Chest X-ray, PA view. Patient: 39 years old, sex M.
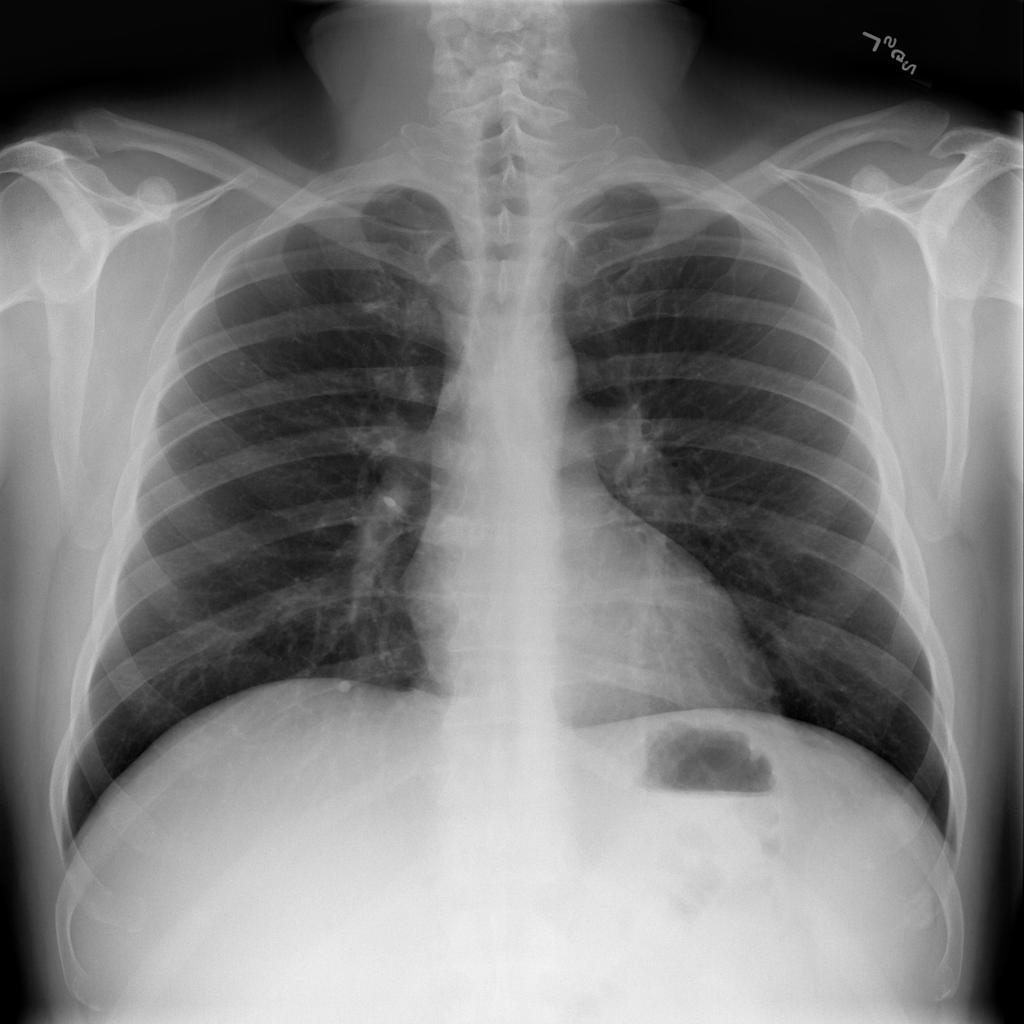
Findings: No Finding